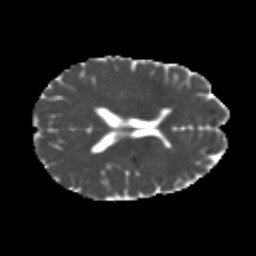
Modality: MD
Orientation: axial
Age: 25
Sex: female
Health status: healthy
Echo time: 0.074 s